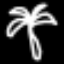
Label: palm tree